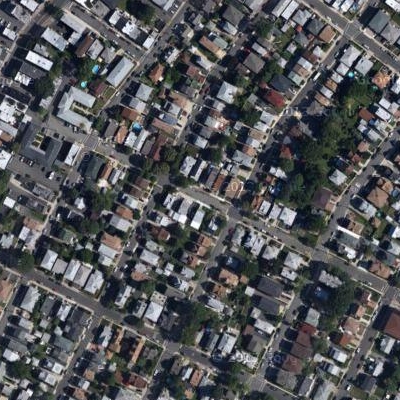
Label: fResident